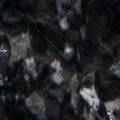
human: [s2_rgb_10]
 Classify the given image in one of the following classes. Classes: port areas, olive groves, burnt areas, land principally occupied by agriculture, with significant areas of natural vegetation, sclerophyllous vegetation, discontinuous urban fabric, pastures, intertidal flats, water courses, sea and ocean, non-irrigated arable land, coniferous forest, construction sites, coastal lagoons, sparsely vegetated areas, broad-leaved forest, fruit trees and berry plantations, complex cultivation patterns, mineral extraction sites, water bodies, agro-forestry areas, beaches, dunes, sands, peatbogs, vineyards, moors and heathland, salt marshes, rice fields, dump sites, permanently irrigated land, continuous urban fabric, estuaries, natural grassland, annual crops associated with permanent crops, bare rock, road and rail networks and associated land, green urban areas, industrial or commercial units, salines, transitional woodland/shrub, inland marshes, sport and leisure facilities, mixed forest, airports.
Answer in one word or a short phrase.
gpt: broad-leaved forest, mixed forest, transitional woodland/shrub